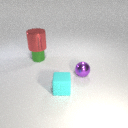
small purple metal sphere in front of small green metal cylinder